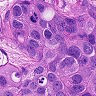
Metastatic tissue present: yes